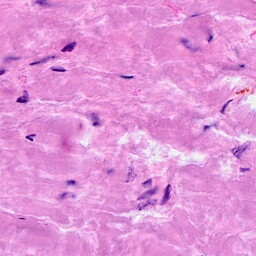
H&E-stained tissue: Breast